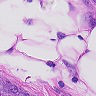
Metastatic tissue present: no